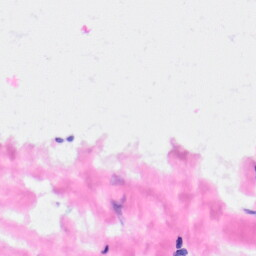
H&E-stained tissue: Kidney